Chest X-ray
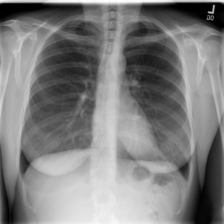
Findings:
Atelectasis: negative
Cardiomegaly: negative
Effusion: negative
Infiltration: negative
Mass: negative
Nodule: negative
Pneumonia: negative
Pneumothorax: negative
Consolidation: negative
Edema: negative
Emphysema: negative
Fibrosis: negative
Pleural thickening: negative
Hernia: negative